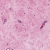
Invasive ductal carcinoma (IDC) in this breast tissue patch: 0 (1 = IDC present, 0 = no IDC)